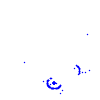
Particle: kaon